Question: I need to render some 3D vectors starting in (0,0,0) ending all on a sphere. Currently I do this with python and matplotlib:
'''
import matplotlib.pyplot as plt
import numpy as np
from mpl_toolkits.mplot3d import proj3d
from matplotlib.patches import FancyArrowPatch
fig = plt.figure()
ax = fig.gca(projection='3d')
ax.set_aspect("equal")
# render the sphere mesh
u, v = np.mgrid[0:2*np.pi:20j, 00:np.pi:10j]
x=np.cos(u)*np.sin(v)
y=np.sin(u)*np.sin(v)
z=np.cos(v)
ax.plot_wireframe(x, y, z, color="r")
plt.axis('off')
class Arrow3D(FancyArrowPatch):
def __init__(self, xs, ys, zs, *args, **kwargs):
FancyArrowPatch.__init__(self, (0,0), (0,0), *args, **kwargs)
self._verts3d = xs, ys, zs
def draw(self, renderer):
xs3d, ys3d, zs3d = self._verts3d
xs, ys, zs = proj3d.proj_transform(xs3d, ys3d, zs3d, renderer.M)
self.set_positions((xs[0],ys[0]),(xs[1],ys[1]))
FancyArrowPatch.draw(self, renderer)
gradients = [[ 0.57735027, -0.57735027, 0.57735027], [ 0.32103634, -0.<PHONE>, -0.93451506], [ 0.41923004, -0.40336058, 0.81335509], [ 0.49175236, -<PHONE> , -0.35008559], [-0.77544582, -0.60942662, 0.<PHONE>], [ 0.49080035, -0.37864643, -0.78469223], [-<PHONE> , -0.<PHONE>, -0.<PHONE>], [-0.55381966, -0.41340241, -0.72276008], [-0.51651138, -0.82581121, 0.22638878], [ 0.51285124, -0.<PHONE>, 0.85336959], [-0.<PHONE>, -0.99431705, -0.<PHONE>], [-0.45752126, -0.<PHONE>, 0.87474549], [-0.<PHONE>, -0.66461051, 0.73764223], [-0.69553846, -0.26904184, 0.66621518], [ 0.84464198, -0.38759068, <PHONE> ], [ 0.<PHONE>, -0.86413401, <PHONE> ], [-0.70542359, -0.<PHONE>, -0.70048422], [-0.64579558, -0.75719821, -0.<PHONE>], [ 0.22307518, -0.66173422, 0.715783 ], [ 0.35672677, -0.81123132, 0.46330312], [-0.64859039, -0.59819001, 0.47063699], [-<PHONE> , -0.<PHONE>, 0.<PHONE>], [ 0.78665483, -0.298026 , -0.54069835], [-0.22515292, -0.39356178, 0.89129978], [-0.<PHONE>, -0.20828982, -0.97757065], [ <PHONE> , -0.88971114, -0.42309603], [-<PHONE> , -0.48424336, -0.85296184], [-0.46394941, -0.51801461, 0.71861798], [-0.45273268, -0.81954175, -0.35126126], [-0.82887799, -0.29984823, -0.47228414], [ 0.21121763, -0.<PHONE>, 0.97246754], [-0.<PHONE>, -0.<PHONE>, 0.98800373], [ 0.31119478, -0.68396461, -0.65981078], [ 0.65285712, -0.<PHONE>, -0.75357729], [ 0.71209121, -0.26699486, 0.64933801], [ 0.97685069, -0.<PHONE>, 0.<PHONE>], [-0.34381351, -0.93718553, -0.<PHONE>], [ 0.68615079, -0.67022949, <PHONE> ], [-<PHONE> , -0.59295917, -0.46292791], [ 0.<PHONE>, -0.46902952, -0.86901712], [ 0.89081973, -<PHONE> , 0.45099396], [ 0.<PHONE>, -0.40802586, 0.90754372], [ 0.93604255, -0.26702261, -0.22917943], [-0.93707269, -0.34256476, 0.<PHONE>], [-0.<PHONE>, -0.95031369, 0.24165596], [ 0.45153776, -0.87650371, 0.<PHONE>], [-<PHONE> , -0.72917062, -0.68405145], [ 0.65216494, -0.75583613, -0.<PHONE>], [ 0.<PHONE>, -0.97014433, 0.20257032], [ 0.86954373, -0.49204889, 0.<PHONE>], [ 0.60317737, -0.57162017, -0.55626202], [-0.34353963, -0.78447777, 0.51630914], [-0.35424244, -0.68266952, -0.63912022], [-0.84101379, -0.50332689, -0.<PHONE>], [-0.85885382, -0.33475134, 0.38770047], [ 0.30507854, -0.94518369, -0.<PHONE>], [ <PHONE> , -0.55481136, -0.28333196], [-0.<PHONE>, -0.90096235, -<PHONE> ], [-0.37529847, -0.20644124, -0.90362221], [-0.87414831, -0.<PHONE>, 0.48543158]]
for i in gradients:
ax.add_artist( Arrow3D([0,-i[0]],[0,-i[1]],[0,-i[2]], mutation_scale=20, lw=1, arrowstyle="-|>", color="k") )
ax.add_artist( Arrow3D([0,i[0]],[0,i[1]],[0,i[2]], mutation_scale=20, lw=1, arrowstyle="-|>", color="k") )
plt.show()
'''
Which results in such images:

However, this is very bad, as no spatial depth is visible. How can I improve the result?
:
Their endings have no special meaning, but the reader of the image should see, that these directions are almost uniformly distributed.
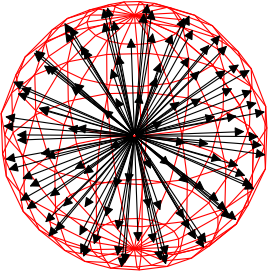
Answer: The apparent lack of depth in your current rendering is mostly due to the lack of shading.
'matplotlib' isn't set up to handle "true" 3D rendering (i.e. occlusion, shading, etc), and you're going to need a lot of the subtle visual hints that this gives to get the impression of depth.
'mayavi.mlab' is a good choice for a simple python API to a very full-featured 3D visualization package (VTK).
As an example based on yours:
'''
import numpy as np
from mayavi import mlab
# render the sphere mesh
u, v = np.mgrid[0:2*np.pi:20j, 00:np.pi:10j]
x=np.cos(u)*np.sin(v)
y=np.sin(u)*np.sin(v)
z=np.cos(v)
for a,b,c in zip(x.T, y.T, z.T) + zip(x, y, z):
mlab.plot3d(a, b, c, color=(1,0,0), tube_radius=0.01)
gradients = np.array([[ 0.57735027, -0.57735027, 0.57735027], [ 0.32103634, -0.<PHONE>, -0.93451506], [ 0.41923004, -0.40336058, 0.81335509], [ 0.49175236, -<PHONE> , -0.35008559], [-0.77544582, -0.60942662, 0.<PHONE>], [ 0.49080035, -0.37864643, -0.78469223], [-<PHONE> , -0.<PHONE>, -0.<PHONE>], [-0.55381966, -0.41340241, -0.72276008], [-0.51651138, -0.82581121, 0.22638878], [ 0.51285124, -0.<PHONE>, 0.85336959], [-0.<PHONE>, -0.99431705, -0.<PHONE>], [-0.45752126, -0.<PHONE>, 0.87474549], [-0.<PHONE>, -0.66461051, 0.73764223], [-0.69553846, -0.26904184, 0.66621518], [ 0.84464198, -0.38759068, <PHONE> ], [ 0.<PHONE>, -0.86413401, <PHONE> ], [-0.70542359, -0.<PHONE>, -0.70048422], [-0.64579558, -0.75719821, -0.<PHONE>], [ 0.22307518, -0.66173422, 0.715783 ], [ 0.35672677, -0.81123132, 0.46330312], [-0.64859039, -0.59819001, 0.47063699], [-<PHONE> , -0.<PHONE>, 0.<PHONE>], [ 0.78665483, -0.298026 , -0.54069835], [-0.22515292, -0.39356178, 0.89129978], [-0.<PHONE>, -0.20828982, -0.97757065], [ <PHONE> , -0.88971114, -0.42309603], [-<PHONE> , -0.48424336, -0.85296184], [-0.46394941, -0.51801461, 0.71861798], [-0.45273268, -0.81954175, -0.35126126], [-0.82887799, -0.29984823, -0.47228414], [ 0.21121763, -0.<PHONE>, 0.97246754], [-0.<PHONE>, -0.<PHONE>, 0.98800373], [ 0.31119478, -0.68396461, -0.65981078], [ 0.65285712, -0.<PHONE>, -0.75357729], [ 0.71209121, -0.26699486, 0.64933801], [ 0.97685069, -0.<PHONE>, 0.<PHONE>], [-0.34381351, -0.93718553, -0.<PHONE>], [ 0.68615079, -0.67022949, <PHONE> ], [-<PHONE> , -0.59295917, -0.46292791], [ 0.<PHONE>, -0.46902952, -0.86901712], [ 0.89081973, -<PHONE> , 0.45099396], [ 0.<PHONE>, -0.40802586, 0.90754372], [ 0.93604255, -0.26702261, -0.22917943], [-0.93707269, -0.34256476, 0.<PHONE>], [-0.<PHONE>, -0.95031369, 0.24165596], [ 0.45153776, -0.87650371, 0.<PHONE>], [-<PHONE> , -0.72917062, -0.68405145], [ 0.65216494, -0.75583613, -0.<PHONE>], [ 0.<PHONE>, -0.97014433, 0.20257032], [ 0.86954373, -0.49204889, 0.<PHONE>], [ 0.60317737, -0.57162017, -0.55626202], [-0.34353963, -0.78447777, 0.51630914], [-0.35424244, -0.68266952, -0.63912022], [-0.84101379, -0.50332689, -0.<PHONE>], [-0.85885382, -0.33475134, 0.38770047], [ 0.30507854, -0.94518369, -0.<PHONE>], [ <PHONE> , -0.55481136, -0.28333196], [-0.<PHONE>, -0.90096235, -<PHONE> ], [-0.37529847, -0.20644124, -0.90362221], [-0.87414831, -0.<PHONE>, 0.48543158]])
u, v, w = gradients.T
zero = np.zeros_like(u)
kwargs = dict(color=(.2,.2,.2), mode='arrow', resolution=20)
mlab.quiver3d(zero, zero, zero, u, v, w, **kwargs)
mlab.quiver3d(zero, zero, zero, -u, -v, -w, **kwargs)
mlab.show()
'''

The only downside to this is that the relative arrow heads are fixed (they're just a static glyph). It's probably possible to change that (i.e. use a custom glyph), but I don't know how offhand.
You can work around that by drawing the arrow head and body separately. This will be slow to render, but it illustrates the idea:
'''
import numpy as np
from mayavi import mlab
# render the sphere mesh
u, v = np.mgrid[0:2*np.pi:20j, 00:np.pi:10j]
x=np.cos(u)*np.sin(v)
y=np.sin(u)*np.sin(v)
z=np.cos(v)
# White background and turn on antialiasing
fig = mlab.figure(bgcolor=(1,1,1))
fig.scene.render_window.aa_frames = 8
# Plot the sphere's mesh
for a,b,c in zip(x.T, y.T, z.T) + zip(x, y, z):
mlab.plot3d(a, b, c, color=(1,0,0), tube_radius=0.01)
gradients = np.array([[ 0.57735027, -0.57735027, 0.57735027], [ 0.32103634, -0.<PHONE>, -0.93451506], [ 0.41923004, -0.40336058, 0.81335509], [ 0.49175236, -<PHONE> , -0.35008559], [-0.77544582, -0.60942662, 0.<PHONE>], [ 0.49080035, -0.37864643, -0.78469223], [-<PHONE> , -0.<PHONE>, -0.<PHONE>], [-0.55381966, -0.41340241, -0.72276008], [-0.51651138, -0.82581121, 0.22638878], [ 0.51285124, -0.<PHONE>, 0.85336959], [-0.<PHONE>, -0.99431705, -0.<PHONE>], [-0.45752126, -0.<PHONE>, 0.87474549], [-0.<PHONE>, -0.66461051, 0.73764223], [-0.69553846, -0.26904184, 0.66621518], [ 0.84464198, -0.38759068, <PHONE> ], [ 0.<PHONE>, -0.86413401, <PHONE> ], [-0.70542359, -0.<PHONE>, -0.70048422], [-0.64579558, -0.75719821, -0.<PHONE>], [ 0.22307518, -0.66173422, 0.715783 ], [ 0.35672677, -0.81123132, 0.46330312], [-0.64859039, -0.59819001, 0.47063699], [-<PHONE> , -0.<PHONE>, 0.<PHONE>], [ 0.78665483, -0.298026 , -0.54069835], [-0.22515292, -0.39356178, 0.89129978], [-0.<PHONE>, -0.20828982, -0.97757065], [ <PHONE> , -0.88971114, -0.42309603], [-<PHONE> , -0.48424336, -0.85296184], [-0.46394941, -0.51801461, 0.71861798], [-0.45273268, -0.81954175, -0.35126126], [-0.82887799, -0.29984823, -0.47228414], [ 0.21121763, -0.<PHONE>, 0.97246754], [-0.<PHONE>, -0.<PHONE>, 0.98800373], [ 0.31119478, -0.68396461, -0.65981078], [ 0.65285712, -0.<PHONE>, -0.75357729], [ 0.71209121, -0.26699486, 0.64933801], [ 0.97685069, -0.<PHONE>, 0.<PHONE>], [-0.34381351, -0.93718553, -0.<PHONE>], [ 0.68615079, -0.67022949, <PHONE> ], [-<PHONE> , -0.59295917, -0.46292791], [ 0.<PHONE>, -0.46902952, -0.86901712], [ 0.89081973, -<PHONE> , 0.45099396], [ 0.<PHONE>, -0.40802586, 0.90754372], [ 0.93604255, -0.26702261, -0.22917943], [-0.93707269, -0.34256476, 0.<PHONE>], [-0.<PHONE>, -0.95031369, 0.24165596], [ 0.45153776, -0.87650371, 0.<PHONE>], [-<PHONE> , -0.72917062, -0.68405145], [ 0.65216494, -0.75583613, -0.<PHONE>], [ 0.<PHONE>, -0.97014433, 0.20257032], [ 0.86954373, -0.49204889, 0.<PHONE>], [ 0.60317737, -0.57162017, -0.55626202], [-0.34353963, -0.78447777, 0.51630914], [-0.35424244, -0.68266952, -0.63912022], [-0.84101379, -0.50332689, -0.<PHONE>], [-0.85885382, -0.33475134, 0.38770047], [ 0.30507854, -0.94518369, -0.<PHONE>], [ <PHONE> , -0.55481136, -0.28333196], [-0.<PHONE>, -0.90096235, -<PHONE> ], [-0.37529847, -0.20644124, -0.90362221], [-0.87414831, -0.<PHONE>, 0.48543158]])
u, v, w = gradients.T
zero = np.zeros_like(u)
color = (0.2, 0.2, 0.2)
head_length = 0.2
for direct in [-1, 1]:
h, b = direct * 0.2, direct * (1 - head_length)
mlab.quiver3d(b*u, b*v, b*w, h*u, h*v, h*w,
mode='cone', scale_factor=1, color=color, resolution=20)
for i, j, k in zip(u, v, w):
mlab.plot3d([0, b*i], [0, b*j], [0, b*k], color=color, tube_radius=0.01)
mlab.show()
'''

You could also change things so that the cones are on the outside of the sphere:

Taking that one step farther, you can improve the rendering speed a bit and get a less confusing figure by doing:
'''
import numpy as np
from mayavi import mlab
# White background and turn on antialiasing
fig = mlab.figure(bgcolor=(1,1,1))
fig.scene.render_window.aa_frames = 8
# Sphere at origin with a diameter of 2 (radius of 1)
ltgray = (0.9, 0.9, 0.9)
mlab.points3d([0], [0], [0], [2], resolution=20, scale_factor=1, color=ltgray)
gradients = np.array([[ 0.57735027, -0.57735027, 0.57735027], [ 0.32103634, -0.<PHONE>, -0.93451506], [ 0.41923004, -0.40336058, 0.81335509], [ 0.49175236, -<PHONE> , -0.35008559], [-0.77544582, -0.60942662, 0.<PHONE>], [ 0.49080035, -0.37864643, -0.78469223], [-<PHONE> , -0.<PHONE>, -0.<PHONE>], [-0.55381966, -0.41340241, -0.72276008], [-0.51651138, -0.82581121, 0.22638878], [ 0.51285124, -0.<PHONE>, 0.85336959], [-0.<PHONE>, -0.99431705, -0.<PHONE>], [-0.45752126, -0.<PHONE>, 0.87474549], [-0.<PHONE>, -0.66461051, 0.73764223], [-0.69553846, -0.26904184, 0.66621518], [ 0.84464198, -0.38759068, <PHONE> ], [ 0.<PHONE>, -0.86413401, <PHONE> ], [-0.70542359, -0.<PHONE>, -0.70048422], [-0.64579558, -0.75719821, -0.<PHONE>], [ 0.22307518, -0.66173422, 0.715783 ], [ 0.35672677, -0.81123132, 0.46330312], [-0.64859039, -0.59819001, 0.47063699], [-<PHONE> , -0.<PHONE>, 0.<PHONE>], [ 0.78665483, -0.298026 , -0.54069835], [-0.22515292, -0.39356178, 0.89129978], [-0.<PHONE>, -0.20828982, -0.97757065], [ <PHONE> , -0.88971114, -0.42309603], [-<PHONE> , -0.48424336, -0.85296184], [-0.46394941, -0.51801461, 0.71861798], [-0.45273268, -0.81954175, -0.35126126], [-0.82887799, -0.29984823, -0.47228414], [ 0.21121763, -0.<PHONE>, 0.97246754], [-0.<PHONE>, -0.<PHONE>, 0.98800373], [ 0.31119478, -0.68396461, -0.65981078], [ 0.65285712, -0.<PHONE>, -0.75357729], [ 0.71209121, -0.26699486, 0.64933801], [ 0.97685069, -0.<PHONE>, 0.<PHONE>], [-0.34381351, -0.93718553, -0.<PHONE>], [ 0.68615079, -0.67022949, <PHONE> ], [-<PHONE> , -0.59295917, -0.46292791], [ 0.<PHONE>, -0.46902952, -0.86901712], [ 0.89081973, -<PHONE> , 0.45099396], [ 0.<PHONE>, -0.40802586, 0.90754372], [ 0.93604255, -0.26702261, -0.22917943], [-0.93707269, -0.34256476, 0.<PHONE>], [-0.<PHONE>, -0.95031369, 0.24165596], [ 0.45153776, -0.87650371, 0.<PHONE>], [-<PHONE> , -0.72917062, -0.68405145], [ 0.65216494, -0.75583613, -0.<PHONE>], [ 0.<PHONE>, -0.97014433, 0.20257032], [ 0.86954373, -0.49204889, 0.<PHONE>], [ 0.60317737, -0.57162017, -0.55626202], [-0.34353963, -0.78447777, 0.51630914], [-0.35424244, -0.68266952, -0.63912022], [-0.84101379, -0.50332689, -0.<PHONE>], [-0.85885382, -0.33475134, 0.38770047], [ 0.30507854, -0.94518369, -0.<PHONE>], [ <PHONE> , -0.55481136, -0.28333196], [-0.<PHONE>, -0.90096235, -<PHONE> ], [-0.37529847, -0.20644124, -0.90362221], [-0.87414831, -0.<PHONE>, 0.48543158]])
u, v, w = gradients.T
# Put cones on the outside of the sphere
for direct in [-1, 1]:
h = direct * 0.2 # Head length
mlab.quiver3d(direct*u, direct*v, direct*w, h*u, h*v, h*w, color=(.2,.2,.2),
mode='cone', scale_factor=1, resolution=20)
mlab.show()
'''

You could also make the sphere slightly larger as a fudge factor to get around the flat sides not exactly intersecting the base of some cones (e.g. 'points3d([0],[0],[0],[2.05],...)'):

Another way to show this is a stereonet. Stereonets are a bit obscure, but they're a very good way to show distribution of orientations in 3D using a 2D plot.
'''
import numpy as np
import matplotlib.pyplot as plt
import mplstereonet
gradients = np.array([[ 0.57735027, -0.57735027, 0.57735027], [ 0.32103634, -0.<PHONE>, -0.93451506], [ 0.41923004, -0.40336058, 0.81335509], [ 0.49175236, -<PHONE> , -0.35008559], [-0.77544582, -0.60942662, 0.<PHONE>], [ 0.49080035, -0.37864643, -0.78469223], [-<PHONE> , -0.<PHONE>, -0.<PHONE>], [-0.55381966, -0.41340241, -0.72276008], [-0.51651138, -0.82581121, 0.22638878], [ 0.51285124, -0.<PHONE>, 0.85336959], [-0.<PHONE>, -0.99431705, -0.<PHONE>], [-0.45752126, -0.<PHONE>, 0.87474549], [-0.<PHONE>, -0.66461051, 0.73764223], [-0.69553846, -0.26904184, 0.66621518], [ 0.84464198, -0.38759068, <PHONE> ], [ 0.<PHONE>, -0.86413401, <PHONE> ], [-0.70542359, -0.<PHONE>, -0.70048422], [-0.64579558, -0.75719821, -0.<PHONE>], [ 0.22307518, -0.66173422, 0.715783 ], [ 0.35672677, -0.81123132, 0.46330312], [-0.64859039, -0.59819001, 0.47063699], [-<PHONE> , -0.<PHONE>, 0.<PHONE>], [ 0.78665483, -0.298026 , -0.54069835], [-0.22515292, -0.39356178, 0.89129978], [-0.<PHONE>, -0.20828982, -0.97757065], [ <PHONE> , -0.88971114, -0.42309603], [-<PHONE> , -0.48424336, -0.85296184], [-0.46394941, -0.51801461, 0.71861798], [-0.45273268, -0.81954175, -0.35126126], [-0.82887799, -0.29984823, -0.47228414], [ 0.21121763, -0.<PHONE>, 0.97246754], [-0.<PHONE>, -0.<PHONE>, 0.98800373], [ 0.31119478, -0.68396461, -0.65981078], [ 0.65285712, -0.<PHONE>, -0.75357729], [ 0.71209121, -0.26699486, 0.64933801], [ 0.97685069, -0.<PHONE>, 0.<PHONE>], [-0.34381351, -0.93718553, -0.<PHONE>], [ 0.68615079, -0.67022949, <PHONE> ], [-<PHONE> , -0.59295917, -0.46292791], [ 0.<PHONE>, -0.46902952, -0.86901712], [ 0.89081973, -<PHONE> , 0.45099396], [ 0.<PHONE>, -0.40802586, 0.90754372], [ 0.93604255, -0.26702261, -0.22917943], [-0.93707269, -0.34256476, 0.<PHONE>], [-0.<PHONE>, -0.95031369, 0.24165596], [ 0.45153776, -0.87650371, 0.<PHONE>], [-<PHONE> , -0.72917062, -0.68405145], [ 0.65216494, -0.75583613, -0.<PHONE>], [ 0.<PHONE>, -0.97014433, 0.20257032], [ 0.86954373, -0.49204889, 0.<PHONE>], [ 0.60317737, -0.57162017, -0.55626202], [-0.34353963, -0.78447777, 0.51630914], [-0.35424244, -0.68266952, -0.63912022], [-0.84101379, -0.50332689, -0.<PHONE>], [-0.85885382, -0.33475134, 0.38770047], [ 0.30507854, -0.94518369, -0.<PHONE>], [ <PHONE> , -0.55481136, -0.28333196], [-0.<PHONE>, -0.90096235, -<PHONE> ], [-0.37529847, -0.20644124, -0.90362221], [-0.87414831, -0.<PHONE>, 0.48543158]])
x, y, z = gradients.T
fig, ax = mplstereonet.subplots(projection='equal_area')
ax.grid(True)
ax.pole(*mplstereonet.vector2pole(x,y,z))
plt.show()
'''